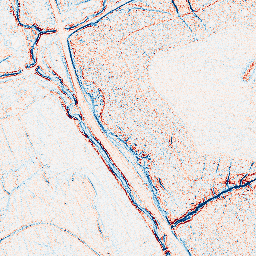
Category: edge_preserving
Decomposition family: anisotropic_diffusion
Decomposition parameters: iterations: 5
kappa: 30
gamma: 0.05
Upsampling method: lanczos
Upsampling parameters: scale: 4
Upsampling scale: 4